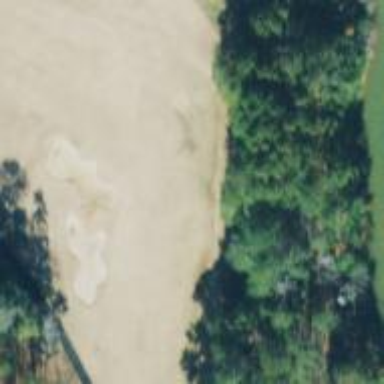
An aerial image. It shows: View of golf hole.